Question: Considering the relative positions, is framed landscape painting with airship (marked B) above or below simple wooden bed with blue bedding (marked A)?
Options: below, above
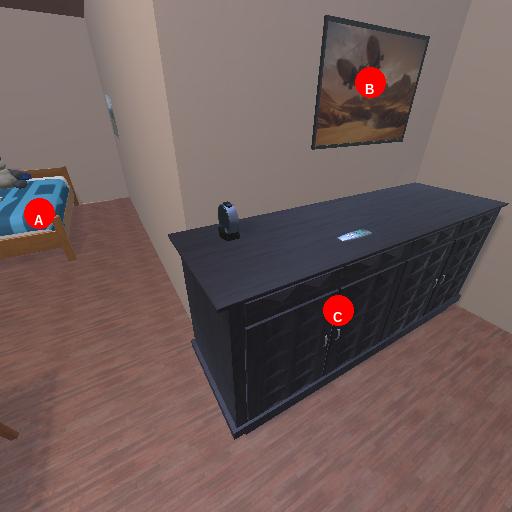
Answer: below